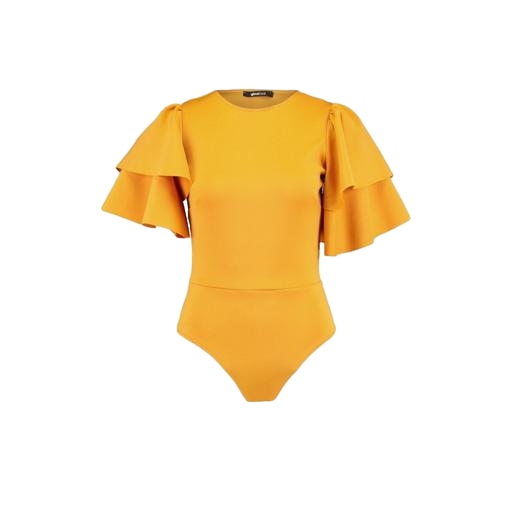
yellow flutter-sleeve top only macy, yellow layered top only macy, yellow double-layer top, white background